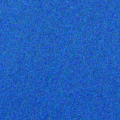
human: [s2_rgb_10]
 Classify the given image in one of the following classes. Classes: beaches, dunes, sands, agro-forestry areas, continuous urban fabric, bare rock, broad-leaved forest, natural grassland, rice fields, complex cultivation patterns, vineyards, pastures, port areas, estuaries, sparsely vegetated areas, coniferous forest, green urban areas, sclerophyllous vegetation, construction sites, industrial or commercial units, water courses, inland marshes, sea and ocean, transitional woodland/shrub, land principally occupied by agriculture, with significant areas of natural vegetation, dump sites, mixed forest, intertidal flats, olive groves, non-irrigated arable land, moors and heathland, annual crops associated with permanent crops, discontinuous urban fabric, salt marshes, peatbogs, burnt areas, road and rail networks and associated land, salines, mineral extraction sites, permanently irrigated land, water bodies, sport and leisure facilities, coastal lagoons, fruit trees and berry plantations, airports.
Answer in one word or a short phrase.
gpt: sea and ocean